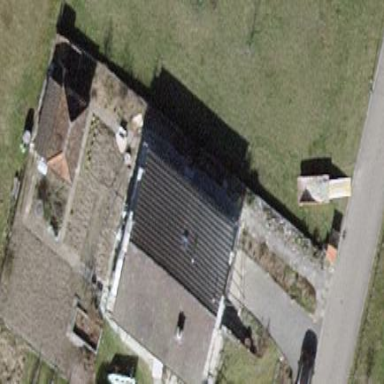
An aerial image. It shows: House with gabled roof oriented along the structure.